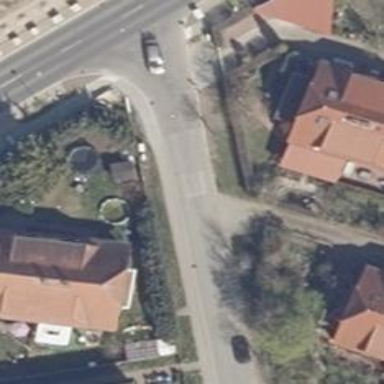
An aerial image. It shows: Table-style traffic calming feature.